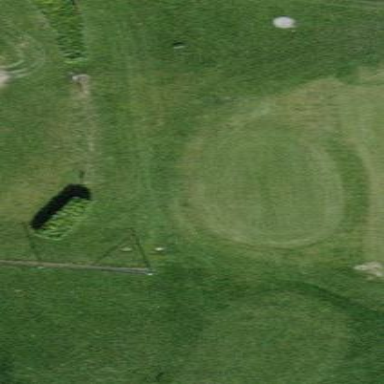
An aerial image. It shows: Golf green pitch on grass land. It is designated for the sport of golf.